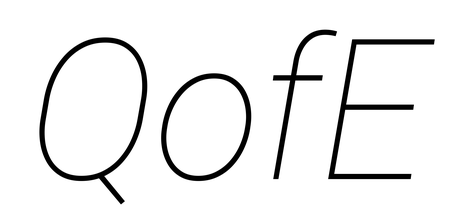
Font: Roboto-Italic_Thin_Italic